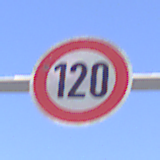
Verkehrszeichen: Geschwindigkeit120
Umgebung: Outdoor, Nature
Tageszeit: SunriseSunset
Wetter: Clear
Licht: Natural
Jahreszeit: NotSpecified
Kontrast: HighContrast